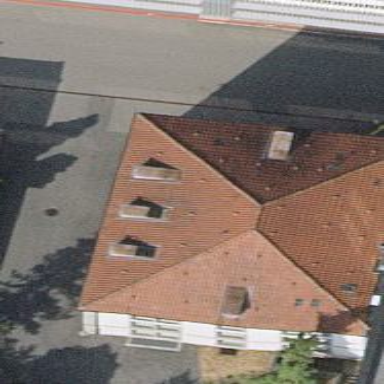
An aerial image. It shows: Public building with hipped roof.